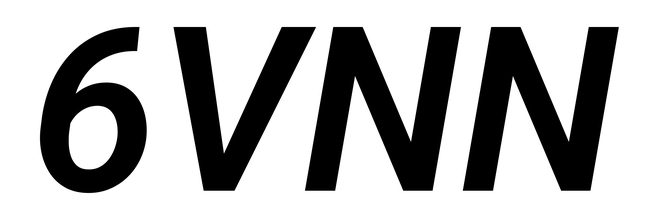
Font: Roboto-Italic_SemiBold_Italic